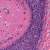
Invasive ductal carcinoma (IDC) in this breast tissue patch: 0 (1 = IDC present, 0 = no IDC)